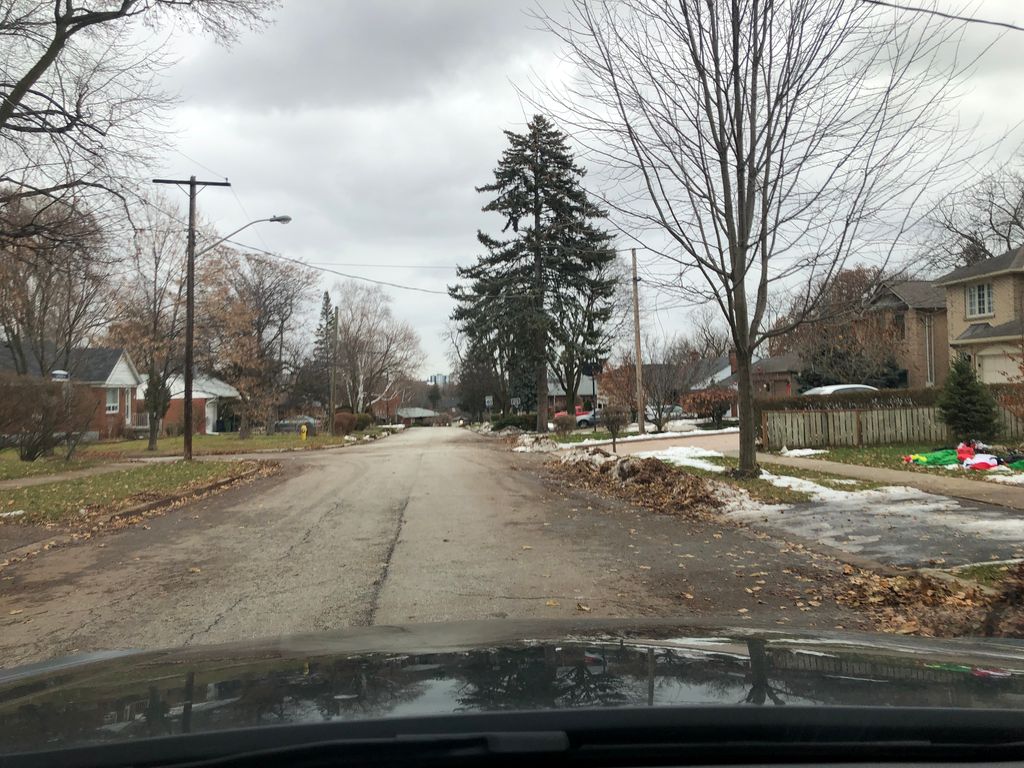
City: toronto